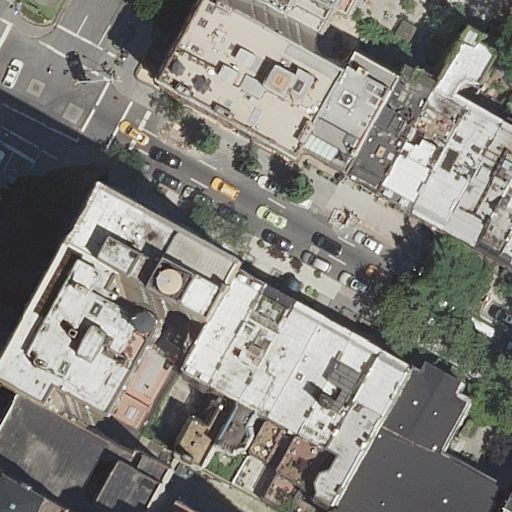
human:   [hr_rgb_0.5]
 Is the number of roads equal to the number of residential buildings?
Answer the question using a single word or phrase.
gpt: no

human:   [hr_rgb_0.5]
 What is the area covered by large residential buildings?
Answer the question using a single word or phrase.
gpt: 2335m2

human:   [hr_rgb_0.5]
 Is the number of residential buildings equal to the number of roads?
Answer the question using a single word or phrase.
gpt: no

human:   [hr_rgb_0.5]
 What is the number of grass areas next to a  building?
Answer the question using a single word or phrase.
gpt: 1

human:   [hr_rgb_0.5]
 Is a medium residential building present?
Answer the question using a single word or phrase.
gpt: yes

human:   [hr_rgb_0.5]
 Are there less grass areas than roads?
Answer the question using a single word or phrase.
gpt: yes

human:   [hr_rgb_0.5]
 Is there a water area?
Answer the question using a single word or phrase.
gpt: no

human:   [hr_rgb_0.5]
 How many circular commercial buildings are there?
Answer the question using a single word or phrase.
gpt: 0

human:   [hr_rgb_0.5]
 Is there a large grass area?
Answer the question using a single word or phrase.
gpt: no

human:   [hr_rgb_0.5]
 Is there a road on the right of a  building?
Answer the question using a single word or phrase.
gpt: no

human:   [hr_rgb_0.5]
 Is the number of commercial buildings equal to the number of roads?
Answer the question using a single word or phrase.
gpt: no

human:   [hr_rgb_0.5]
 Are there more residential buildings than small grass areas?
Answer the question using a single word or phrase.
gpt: yes

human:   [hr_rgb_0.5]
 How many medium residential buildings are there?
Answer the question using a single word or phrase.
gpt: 15

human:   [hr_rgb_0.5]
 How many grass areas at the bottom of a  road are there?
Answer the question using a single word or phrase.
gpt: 0

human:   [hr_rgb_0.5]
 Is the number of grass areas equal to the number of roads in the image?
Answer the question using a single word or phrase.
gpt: no

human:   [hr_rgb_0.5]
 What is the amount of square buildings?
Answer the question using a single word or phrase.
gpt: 0

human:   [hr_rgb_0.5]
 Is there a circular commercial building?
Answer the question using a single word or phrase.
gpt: no

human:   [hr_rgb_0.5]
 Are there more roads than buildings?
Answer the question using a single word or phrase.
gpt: no

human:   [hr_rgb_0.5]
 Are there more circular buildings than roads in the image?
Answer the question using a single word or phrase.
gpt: no

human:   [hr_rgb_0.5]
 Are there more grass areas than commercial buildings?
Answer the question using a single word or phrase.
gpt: yes

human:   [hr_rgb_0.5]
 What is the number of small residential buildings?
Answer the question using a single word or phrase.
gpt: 7

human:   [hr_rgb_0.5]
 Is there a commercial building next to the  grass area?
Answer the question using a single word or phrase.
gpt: no

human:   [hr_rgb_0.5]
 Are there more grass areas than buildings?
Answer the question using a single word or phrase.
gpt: no

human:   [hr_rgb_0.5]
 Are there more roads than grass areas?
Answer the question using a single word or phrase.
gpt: yes

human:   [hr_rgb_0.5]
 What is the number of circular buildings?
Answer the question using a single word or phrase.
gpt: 0

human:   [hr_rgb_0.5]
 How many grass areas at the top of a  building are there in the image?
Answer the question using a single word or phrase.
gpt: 1

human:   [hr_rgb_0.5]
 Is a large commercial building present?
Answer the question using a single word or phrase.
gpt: no

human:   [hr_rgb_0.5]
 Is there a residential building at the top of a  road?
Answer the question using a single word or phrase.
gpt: yes

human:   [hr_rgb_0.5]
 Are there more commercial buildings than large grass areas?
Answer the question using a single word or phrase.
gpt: no

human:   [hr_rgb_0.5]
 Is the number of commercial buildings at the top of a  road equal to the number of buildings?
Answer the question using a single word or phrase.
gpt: no

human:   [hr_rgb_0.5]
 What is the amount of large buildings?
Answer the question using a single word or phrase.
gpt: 3

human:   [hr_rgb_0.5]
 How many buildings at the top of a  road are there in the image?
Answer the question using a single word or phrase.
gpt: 4

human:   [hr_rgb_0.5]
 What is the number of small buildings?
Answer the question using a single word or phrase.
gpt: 7

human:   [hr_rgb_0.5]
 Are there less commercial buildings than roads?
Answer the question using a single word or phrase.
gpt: yes

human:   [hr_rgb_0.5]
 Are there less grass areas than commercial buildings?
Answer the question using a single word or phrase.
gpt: no

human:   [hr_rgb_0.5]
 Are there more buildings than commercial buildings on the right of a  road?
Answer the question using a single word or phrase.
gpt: yes